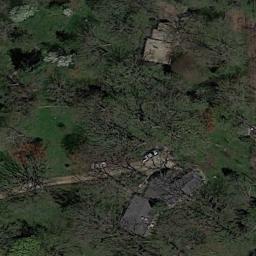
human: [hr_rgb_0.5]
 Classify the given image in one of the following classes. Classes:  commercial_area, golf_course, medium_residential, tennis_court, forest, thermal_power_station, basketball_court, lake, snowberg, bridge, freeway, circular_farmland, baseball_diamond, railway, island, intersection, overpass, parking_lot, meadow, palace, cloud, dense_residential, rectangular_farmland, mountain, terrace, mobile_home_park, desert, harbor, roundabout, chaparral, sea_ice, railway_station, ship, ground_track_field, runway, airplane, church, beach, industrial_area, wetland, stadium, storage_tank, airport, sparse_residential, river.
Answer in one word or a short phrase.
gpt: sparse_residential